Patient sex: F
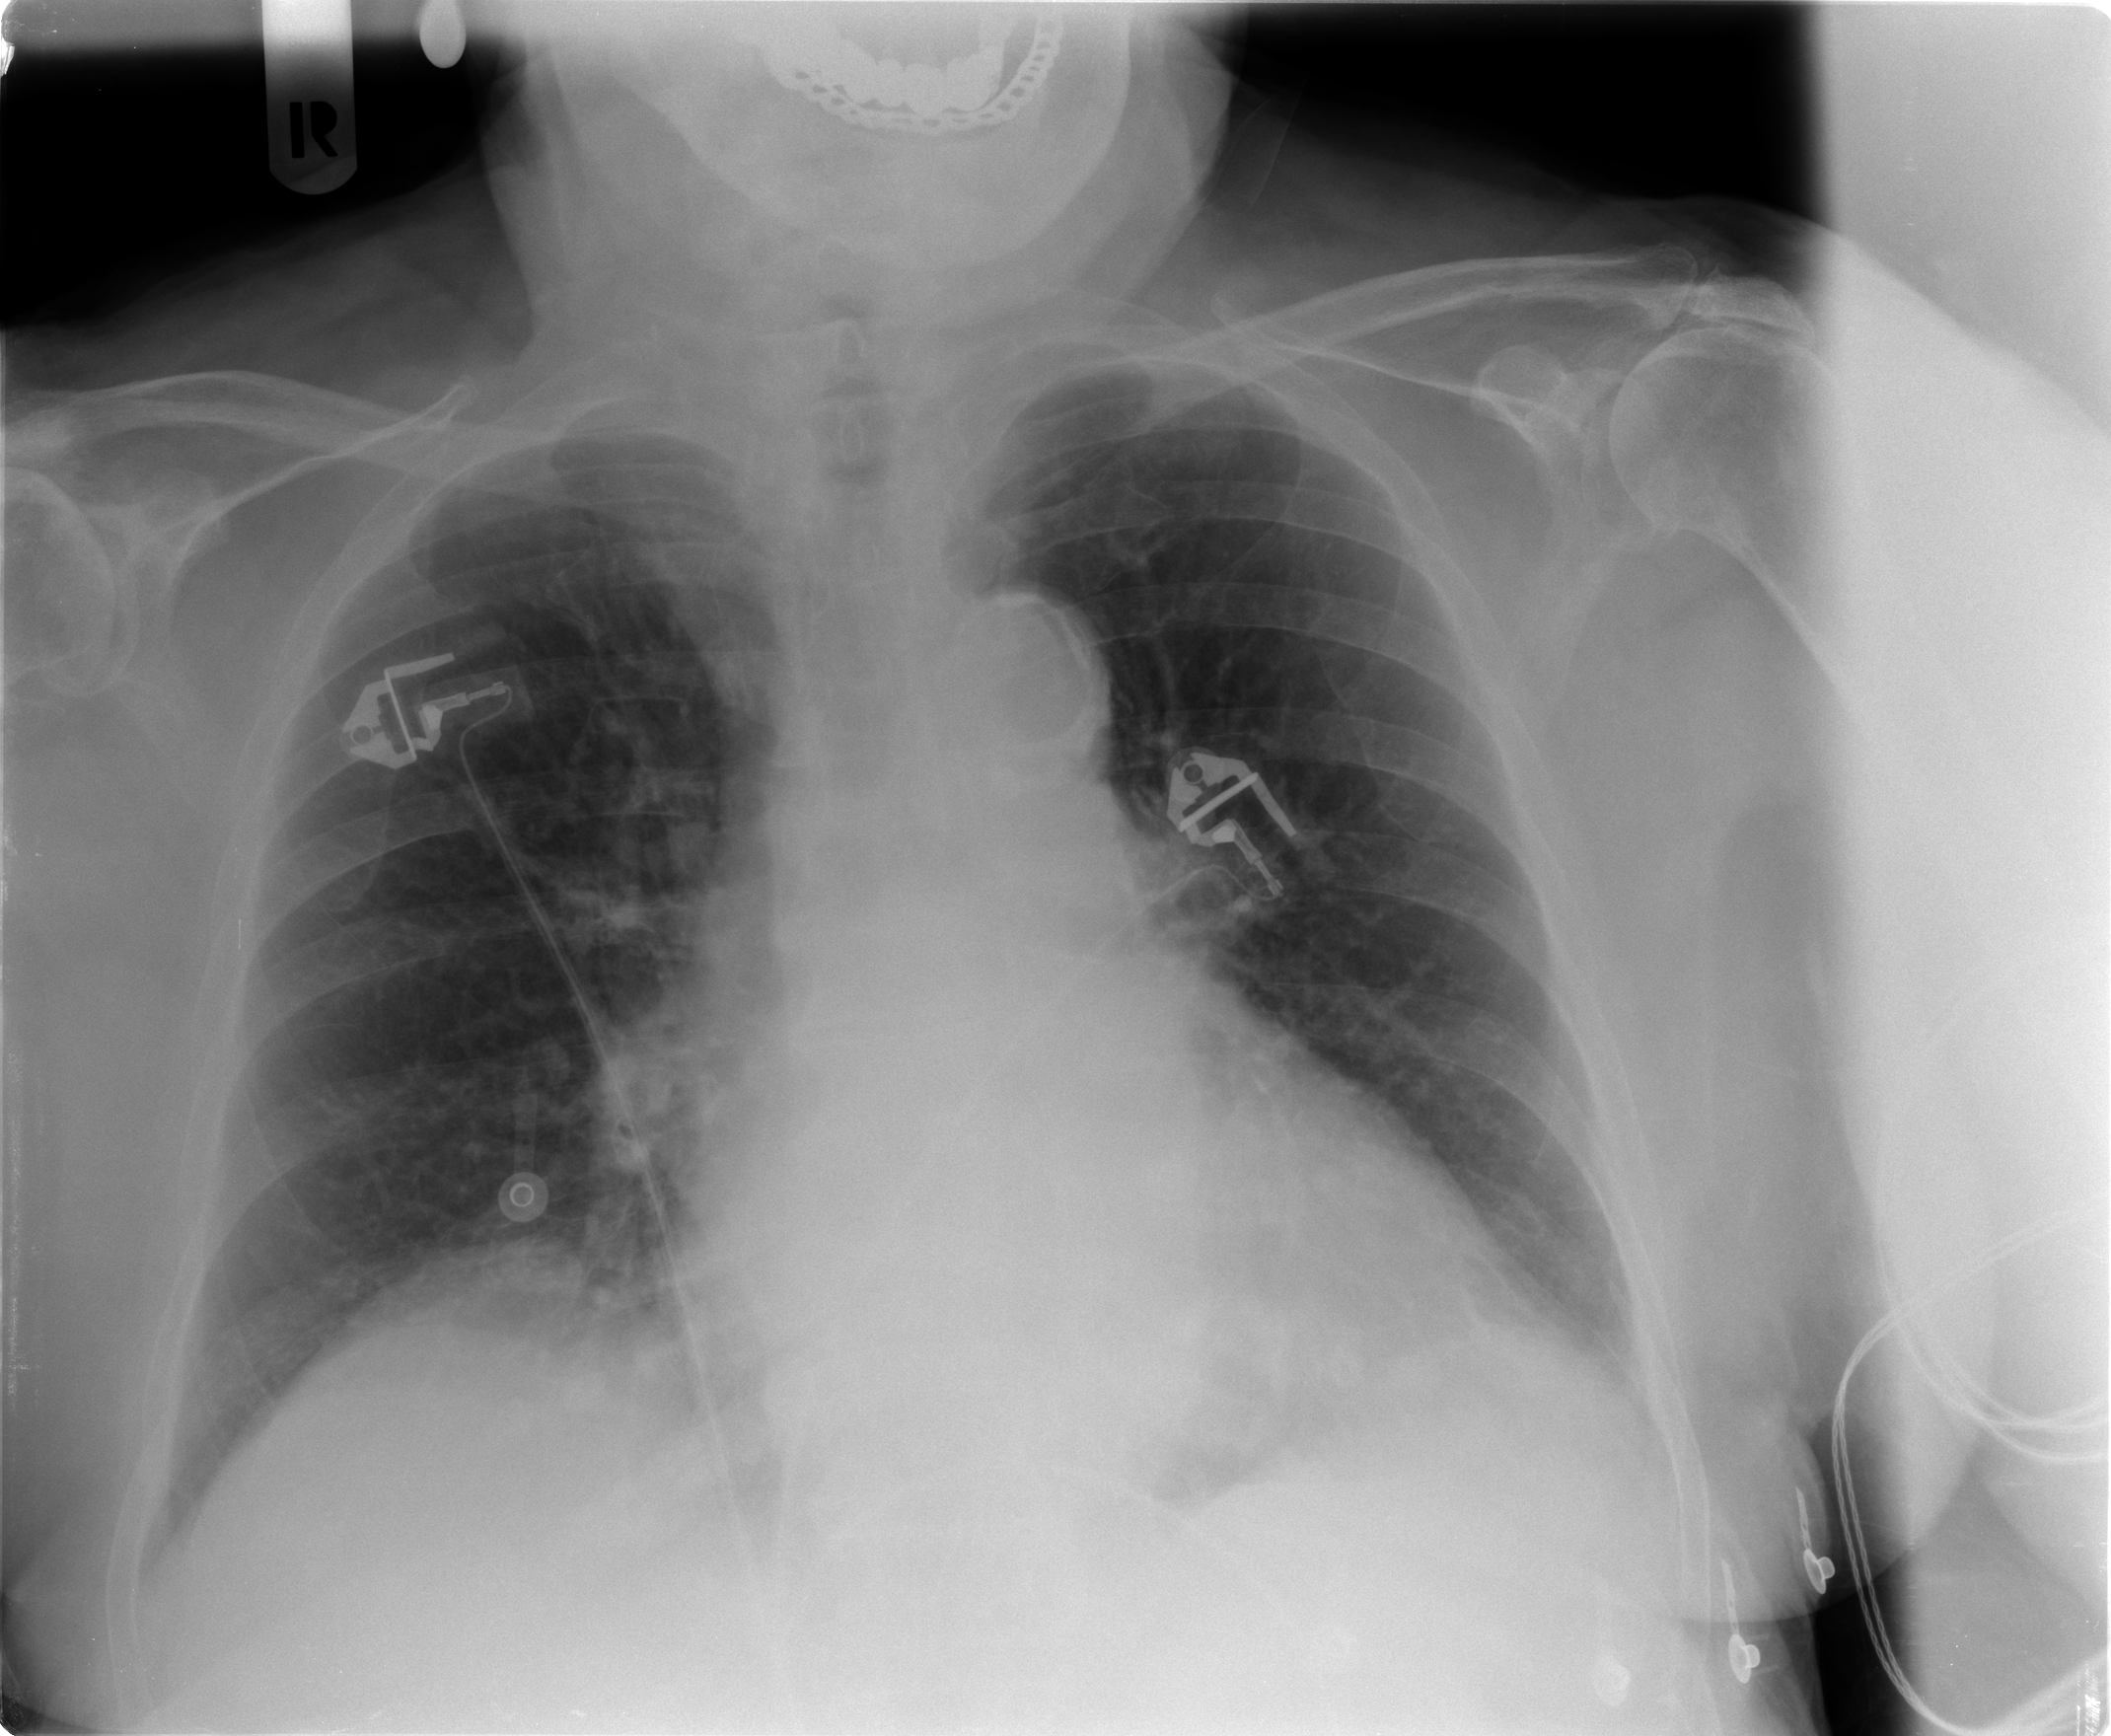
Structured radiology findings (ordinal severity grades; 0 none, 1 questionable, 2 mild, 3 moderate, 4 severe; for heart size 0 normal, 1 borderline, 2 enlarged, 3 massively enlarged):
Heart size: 1
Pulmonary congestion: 1
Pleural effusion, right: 0
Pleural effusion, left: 1
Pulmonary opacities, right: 0
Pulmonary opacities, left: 0
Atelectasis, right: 2
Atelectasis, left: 2